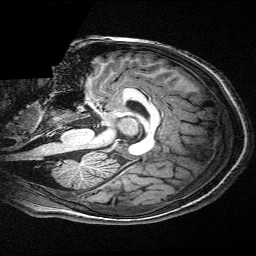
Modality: T1w
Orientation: sagittal
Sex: male
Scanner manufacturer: siemens
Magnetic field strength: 3 T
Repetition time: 2.3 s
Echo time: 0.00336 s